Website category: jobs
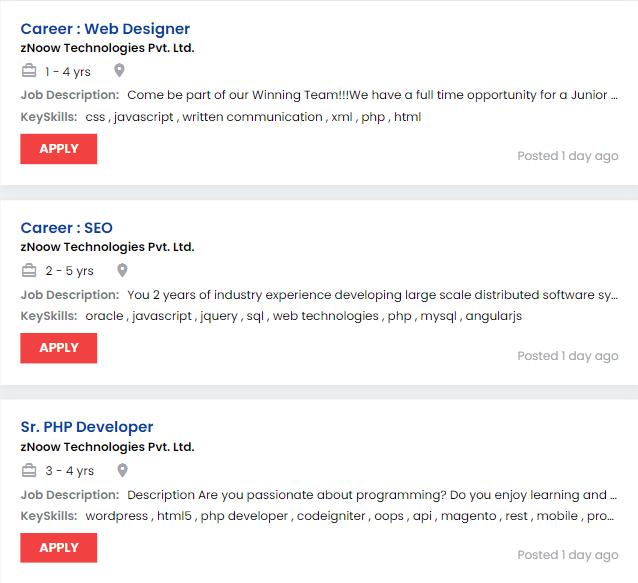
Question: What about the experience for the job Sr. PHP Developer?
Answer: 3 - 4 yrs

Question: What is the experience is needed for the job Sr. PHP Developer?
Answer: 3 - 4 yrs

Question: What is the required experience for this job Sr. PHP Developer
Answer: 3 - 4 yrs

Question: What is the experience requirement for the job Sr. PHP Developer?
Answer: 3 - 4 yrs

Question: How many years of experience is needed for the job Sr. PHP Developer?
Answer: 3 - 4 yrs

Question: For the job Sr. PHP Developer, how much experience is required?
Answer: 3 - 4 yrs

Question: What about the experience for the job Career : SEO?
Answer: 2 - 5 yrs

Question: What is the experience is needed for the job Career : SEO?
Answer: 2 - 5 yrs

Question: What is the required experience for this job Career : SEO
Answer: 2 - 5 yrs

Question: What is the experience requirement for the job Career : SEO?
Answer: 2 - 5 yrs

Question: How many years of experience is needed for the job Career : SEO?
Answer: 2 - 5 yrs

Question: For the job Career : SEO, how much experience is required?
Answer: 2 - 5 yrs

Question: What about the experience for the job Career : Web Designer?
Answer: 1 - 4 yrs

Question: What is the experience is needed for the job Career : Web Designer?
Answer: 1 - 4 yrs

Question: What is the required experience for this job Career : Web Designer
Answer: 1 - 4 yrs

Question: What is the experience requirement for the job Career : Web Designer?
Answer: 1 - 4 yrs

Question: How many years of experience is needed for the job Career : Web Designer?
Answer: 1 - 4 yrs

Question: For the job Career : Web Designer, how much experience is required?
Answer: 1 - 4 yrs

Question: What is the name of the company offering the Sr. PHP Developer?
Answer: zNoow Technologies Pvt. Ltd.

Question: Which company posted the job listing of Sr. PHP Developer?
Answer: zNoow Technologies Pvt. Ltd.

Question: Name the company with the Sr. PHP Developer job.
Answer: zNoow Technologies Pvt. Ltd.

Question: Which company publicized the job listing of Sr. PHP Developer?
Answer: zNoow Technologies Pvt. Ltd.

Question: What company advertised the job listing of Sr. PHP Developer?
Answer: zNoow Technologies Pvt. Ltd.

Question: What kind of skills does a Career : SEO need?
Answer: oracle , javascript , jquery , sql , web technologies , php , mysql , angularjs

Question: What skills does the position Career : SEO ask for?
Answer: oracle , javascript , jquery , sql , web technologies , php , mysql , angularjs

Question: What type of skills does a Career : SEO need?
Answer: oracle , javascript , jquery , sql , web technologies , php , mysql , angularjs

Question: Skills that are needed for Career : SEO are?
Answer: oracle , javascript , jquery , sql , web technologies , php , mysql , angularjs

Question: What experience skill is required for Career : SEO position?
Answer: oracle , javascript , jquery , sql , web technologies , php , mysql , angularjs

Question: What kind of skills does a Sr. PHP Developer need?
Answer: wordpress , html5 , php developer , codeigniter , oops , api , magento , rest , mobile , problem solving , infrastructure , php , soap

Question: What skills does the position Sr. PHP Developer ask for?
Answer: wordpress , html5 , php developer , codeigniter , oops , api , magento , rest , mobile , problem solving , infrastructure , php , soap

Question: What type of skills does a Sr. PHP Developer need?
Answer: wordpress , html5 , php developer , codeigniter , oops , api , magento , rest , mobile , problem solving , infrastructure , php , soap

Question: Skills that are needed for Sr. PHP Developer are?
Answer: wordpress , html5 , php developer , codeigniter , oops , api , magento , rest , mobile , problem solving , infrastructure , php , soap

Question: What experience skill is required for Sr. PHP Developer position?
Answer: wordpress , html5 , php developer , codeigniter , oops , api , magento , rest , mobile , problem solving , infrastructure , php , soap

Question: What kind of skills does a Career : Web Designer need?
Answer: css , javascript , written communication , xml , php , html

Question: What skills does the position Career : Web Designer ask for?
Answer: css , javascript , written communication , xml , php , html

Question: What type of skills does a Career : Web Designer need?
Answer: css , javascript , written communication , xml , php , html

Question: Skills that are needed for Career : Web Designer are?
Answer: css , javascript , written communication , xml , php , html

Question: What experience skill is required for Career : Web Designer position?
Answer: css , javascript , written communication , xml , php , html